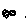
Label: fish